Field crop: tomato
Growth stage: 2
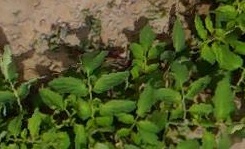
Species: tomato